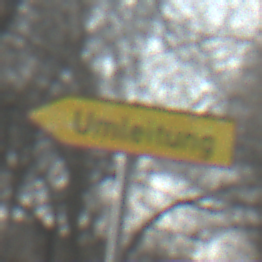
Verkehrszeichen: UmleitungswegweiserLinksweisend
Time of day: MorningAfternoon
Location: Outdoor (Suburban)
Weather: PartlyCloudy
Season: NotSpecified
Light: Natural